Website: lowes
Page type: customer-info-address
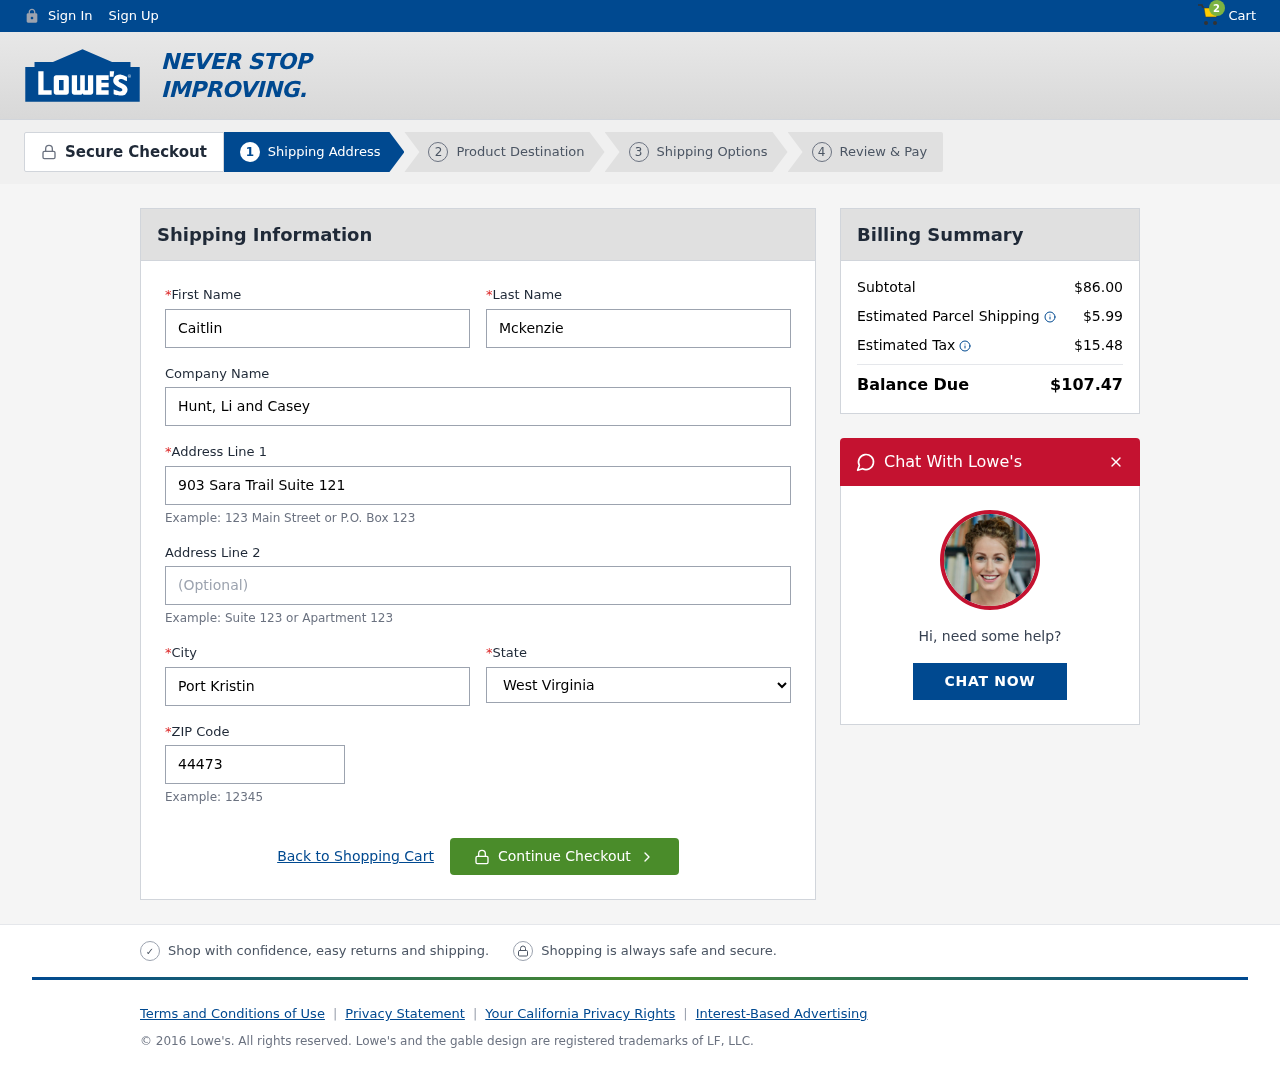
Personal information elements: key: PII_CITY
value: Port Kristin
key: PII_COMPANY
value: Hunt, Li and Casey
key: PII_FIRSTNAME
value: Caitlin
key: PII_LASTNAME
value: Mckenzie
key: PII_POSTCODE
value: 44473
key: PII_STATE
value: West Virginia
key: PII_STREET
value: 903 Sara Trail Suite 121
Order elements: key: ORDER_NUM_ITEMS
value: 2
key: ORDER_SUBTOTAL
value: $86.00
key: ORDER_SHIPPING_COST
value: $5.99
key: ORDER_TAX
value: $15.48
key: ORDER_TOTAL
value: $107.47